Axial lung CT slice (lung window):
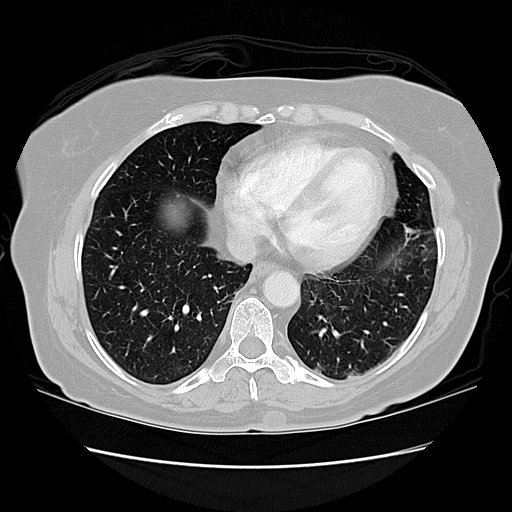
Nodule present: no